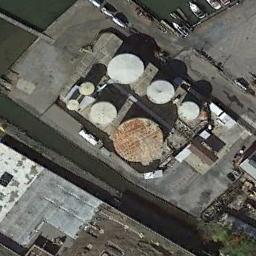
Label: storage tanks